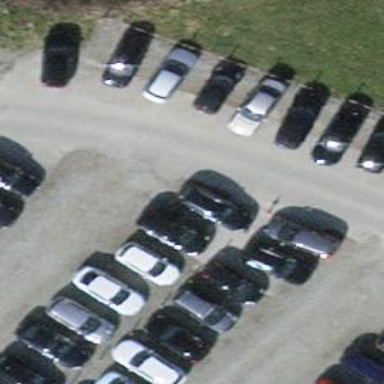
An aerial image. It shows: Parking aisle with pebblestone surface.